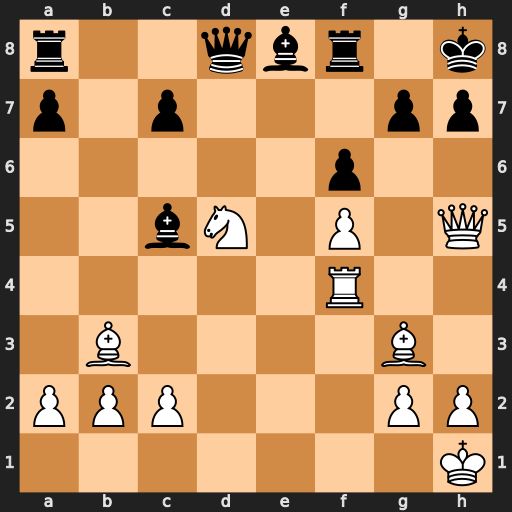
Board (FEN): r2qbr1k/p1p3pp/5p2/2bN1P1Q/5R2/1B4B1/PPP3PP/7K
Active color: w
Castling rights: -
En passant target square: -
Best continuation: Qxh7+ Kxh7 Rh4+ Bh5 Rxh5+ Kg8 Ne7#